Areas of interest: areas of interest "Sport and cultural"
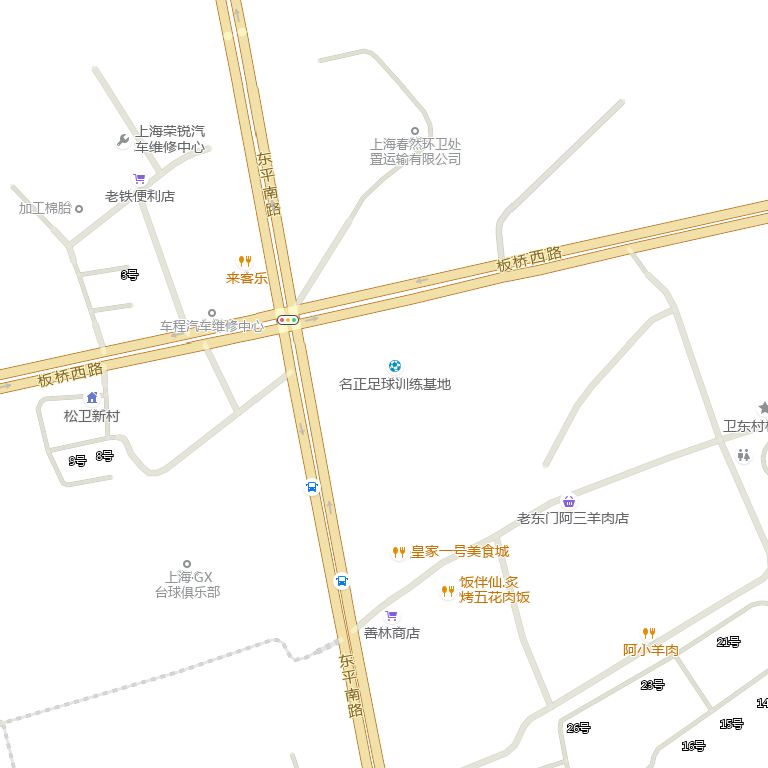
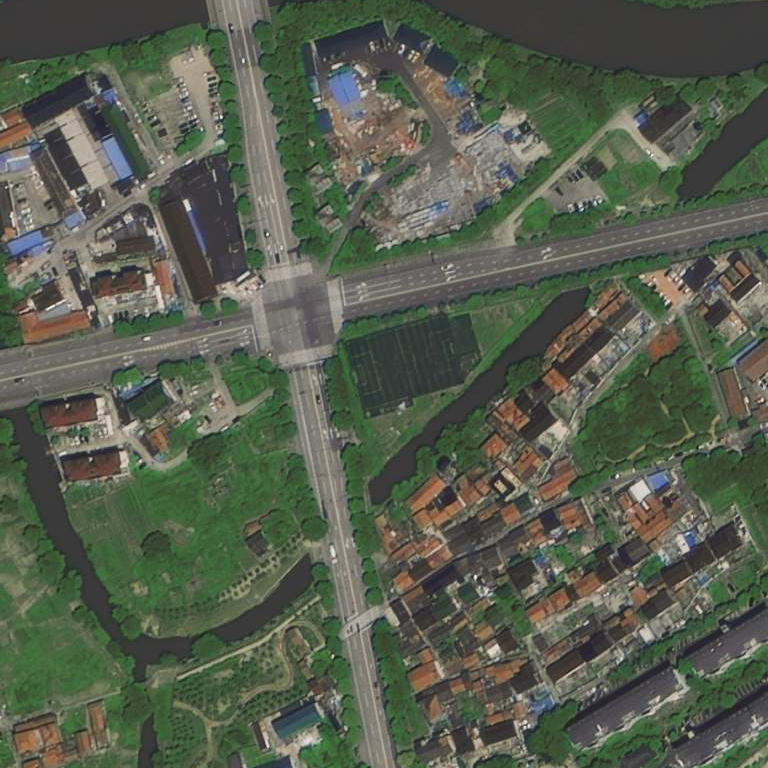